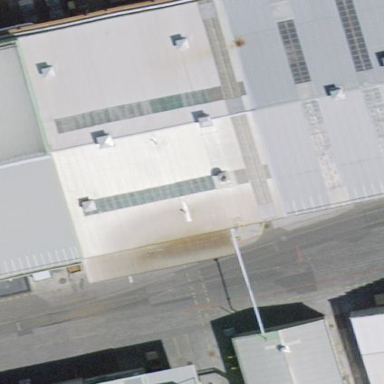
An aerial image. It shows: Industrial building.